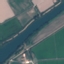
Land use / land cover class: River